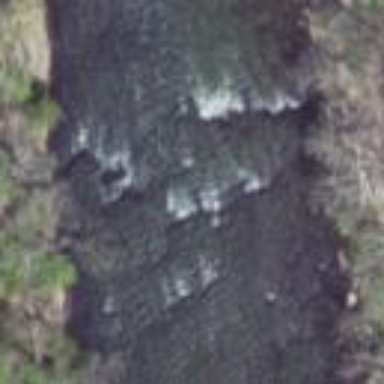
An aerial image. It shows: Rapids in the waterway with whitewater.